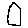
Label: house